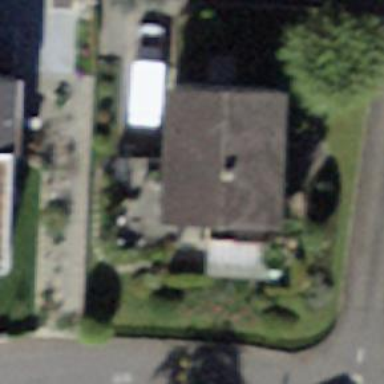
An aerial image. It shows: Detached building.